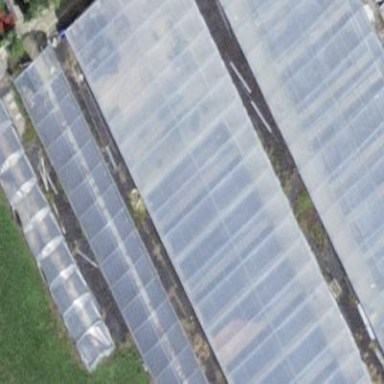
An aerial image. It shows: Greenhouse.